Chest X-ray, PA view. Patient: 25 years old, sex M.
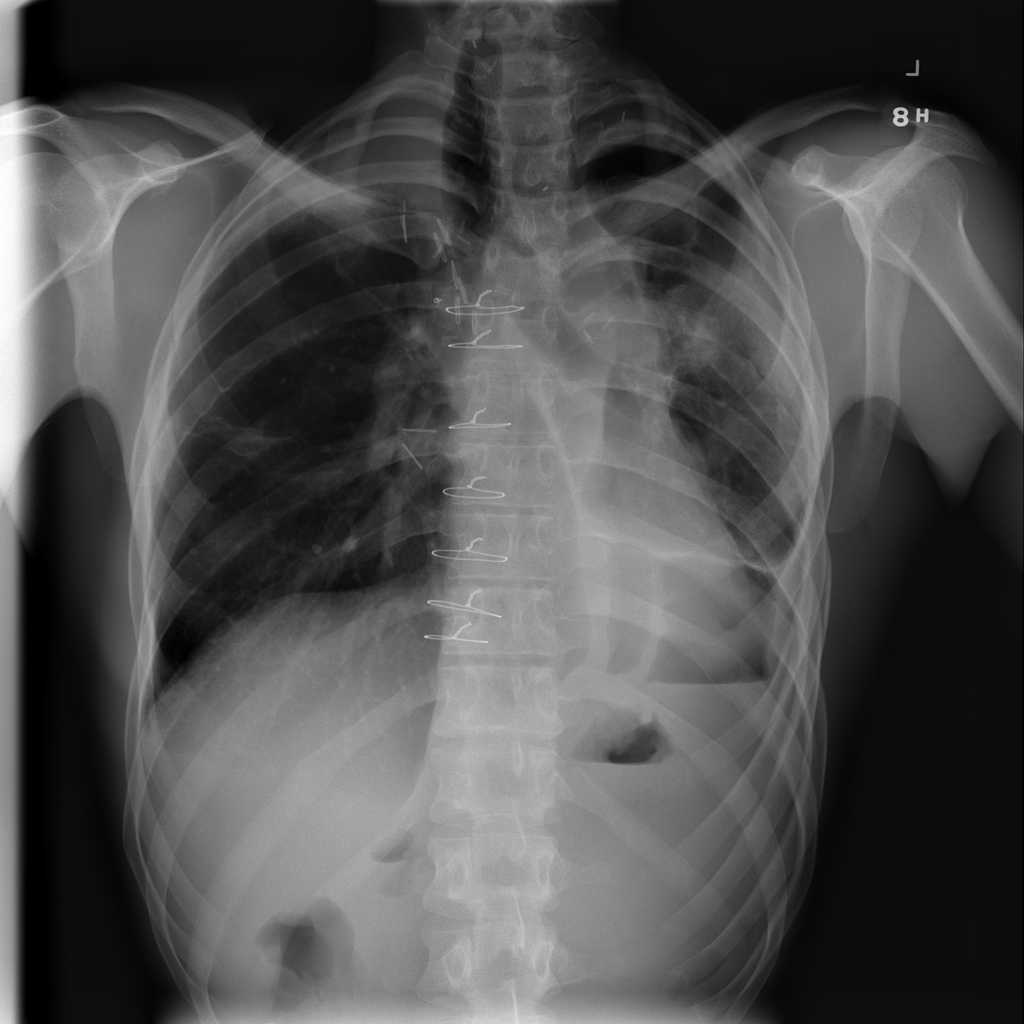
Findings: No Finding